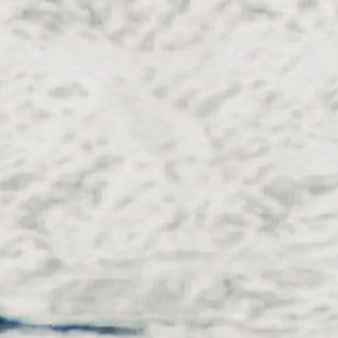
Label: other